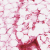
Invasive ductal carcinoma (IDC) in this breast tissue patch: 0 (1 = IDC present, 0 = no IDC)